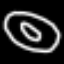
Label: donut